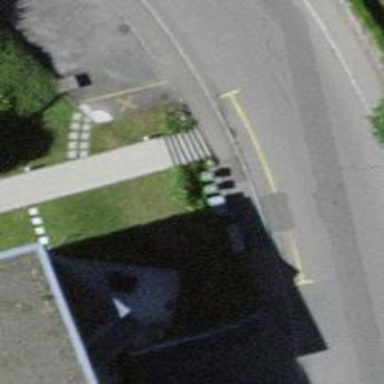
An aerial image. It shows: Road with steps.